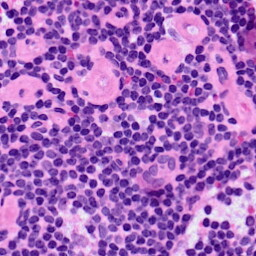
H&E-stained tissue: LymphNode